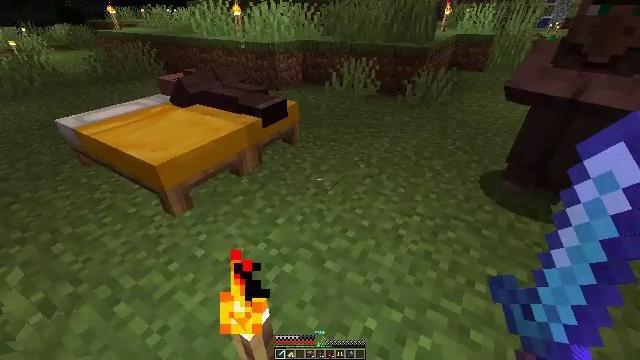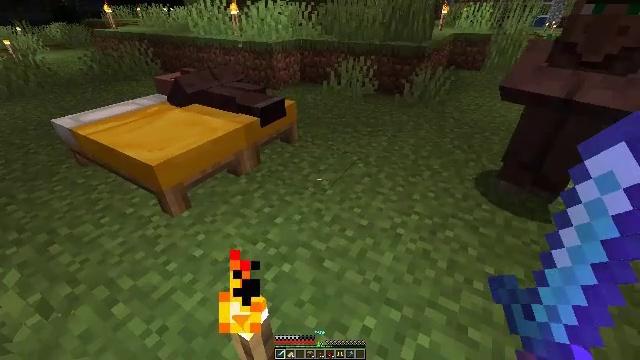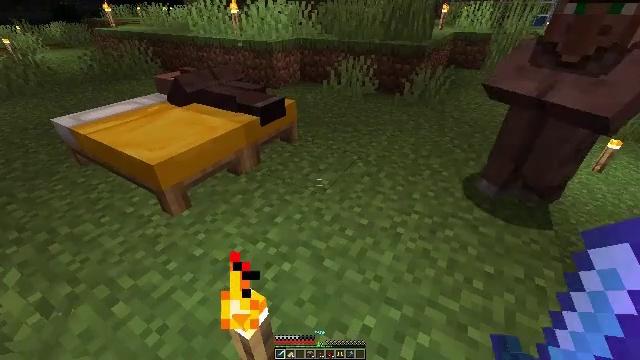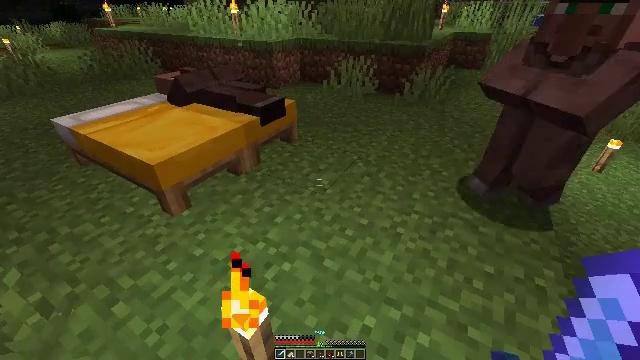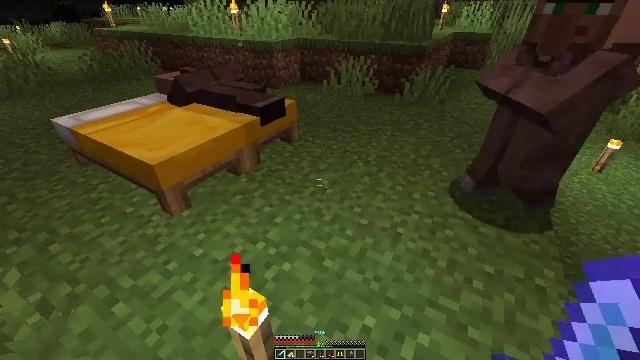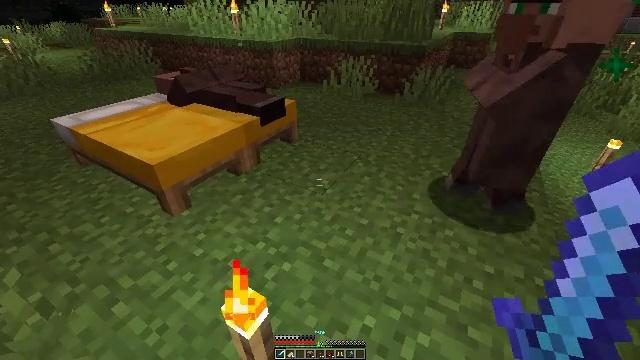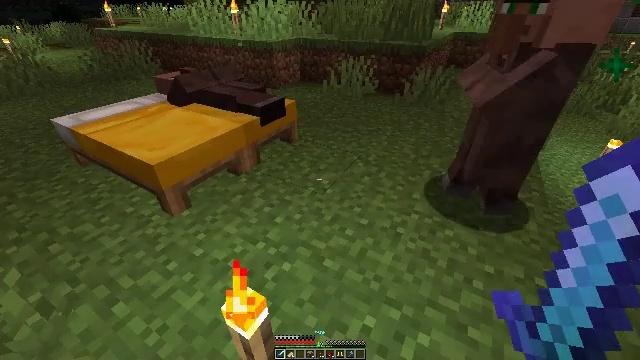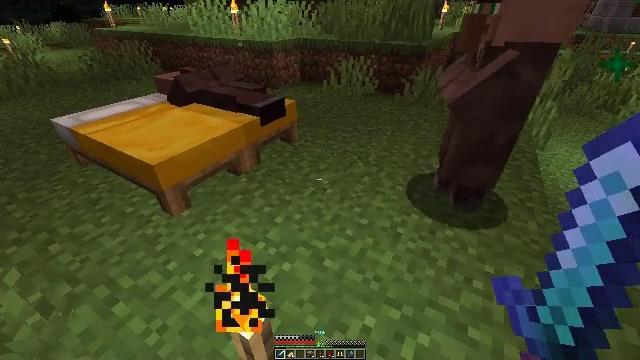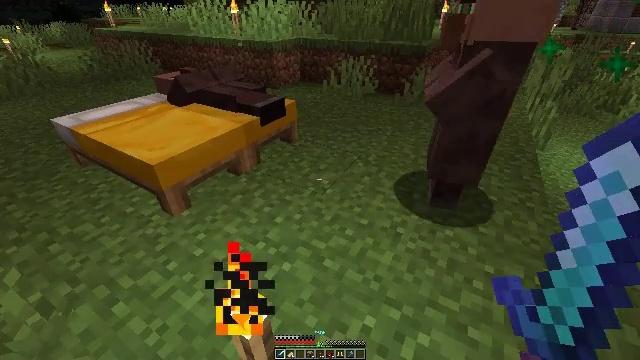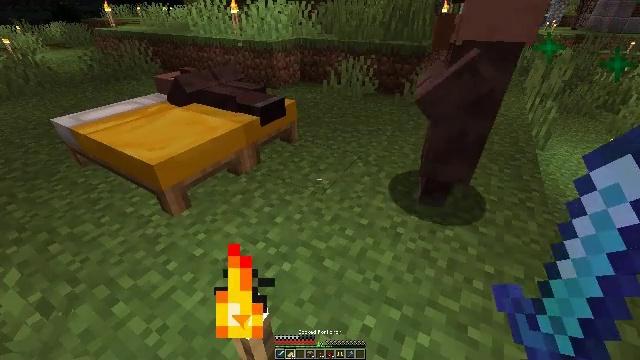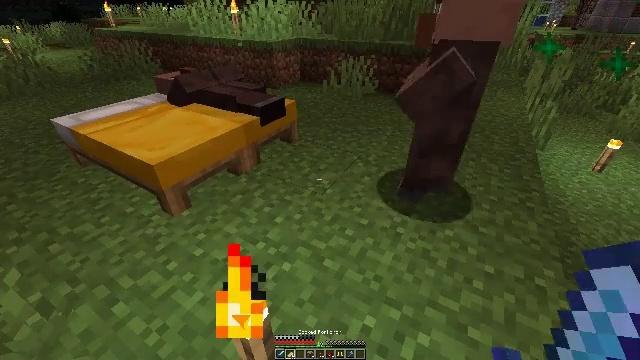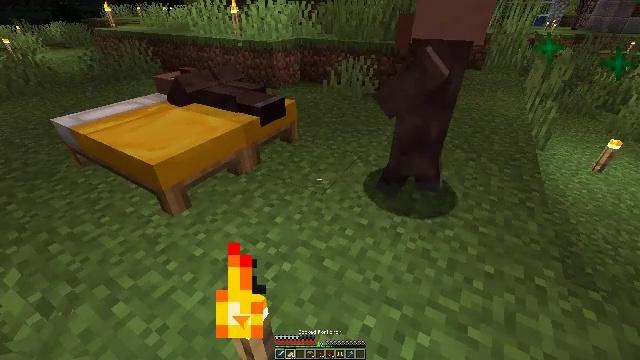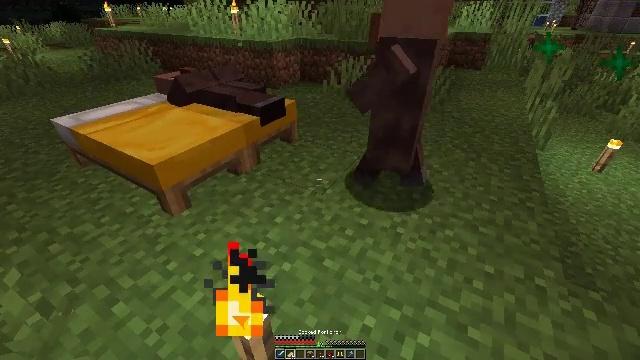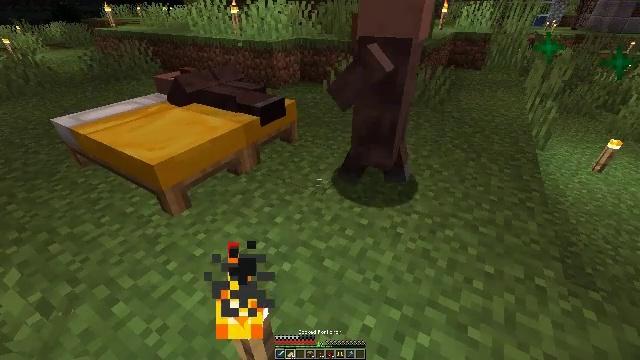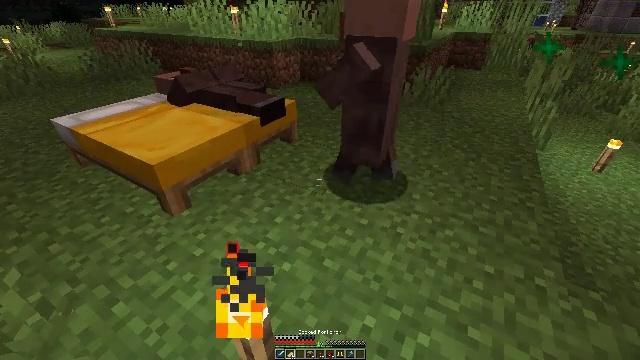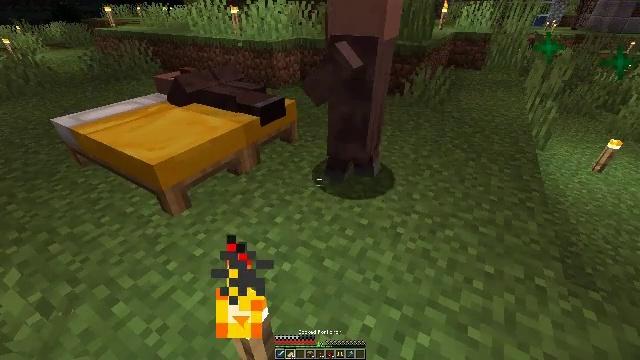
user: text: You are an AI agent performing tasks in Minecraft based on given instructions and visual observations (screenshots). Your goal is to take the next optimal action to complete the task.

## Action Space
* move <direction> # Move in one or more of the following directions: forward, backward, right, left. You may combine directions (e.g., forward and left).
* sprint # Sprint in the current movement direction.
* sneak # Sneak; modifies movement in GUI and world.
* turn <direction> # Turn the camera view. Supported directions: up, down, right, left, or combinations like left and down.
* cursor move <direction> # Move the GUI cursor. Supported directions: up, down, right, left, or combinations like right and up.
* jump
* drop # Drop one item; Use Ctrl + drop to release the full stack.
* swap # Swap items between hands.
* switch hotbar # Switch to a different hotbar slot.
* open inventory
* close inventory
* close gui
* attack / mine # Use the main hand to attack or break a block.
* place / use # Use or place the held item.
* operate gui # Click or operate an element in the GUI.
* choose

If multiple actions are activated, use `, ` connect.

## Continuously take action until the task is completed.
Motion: motion action
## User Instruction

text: Mine the yellow bed to pick it up.
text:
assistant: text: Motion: no_op
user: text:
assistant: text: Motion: no_op
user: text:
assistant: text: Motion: no_op
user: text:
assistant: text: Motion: no_op
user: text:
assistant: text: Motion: no_op
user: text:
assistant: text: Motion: no_op
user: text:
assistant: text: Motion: no_op
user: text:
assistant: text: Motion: no_op
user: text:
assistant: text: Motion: no_op
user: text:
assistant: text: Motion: no_op
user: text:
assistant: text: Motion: no_op
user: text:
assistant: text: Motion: no_op
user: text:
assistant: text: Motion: no_op
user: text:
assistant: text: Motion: no_op
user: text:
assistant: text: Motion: no_op
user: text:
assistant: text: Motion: no_op
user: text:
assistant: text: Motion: turn left
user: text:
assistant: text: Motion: turn left
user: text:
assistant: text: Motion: turn left
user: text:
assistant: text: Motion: no_op
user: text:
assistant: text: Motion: no_op
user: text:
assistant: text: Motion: no_op
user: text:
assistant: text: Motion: no_op
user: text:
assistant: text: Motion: no_op
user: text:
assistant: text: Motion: no_op
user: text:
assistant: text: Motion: no_op
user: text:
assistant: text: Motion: no_op
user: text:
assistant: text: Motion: no_op
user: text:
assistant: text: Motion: no_op
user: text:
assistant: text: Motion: no_op